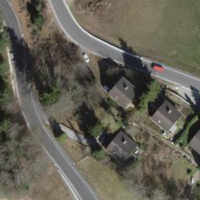
EUNIS habitat code: 52
Species observed at this site:
Lonicera acuminata